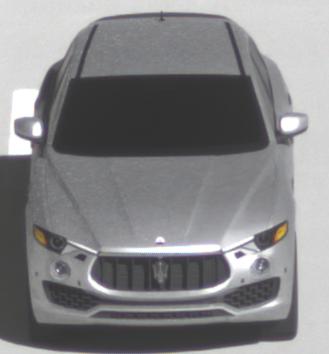
Make: Maserati
Model: Levante GT Hybrid
Detailed model: Levante
Model produced from: 2021/07
Model produced until: 2022/10
Doors: 4
Color: white
Road condition: dry road
Daytime: midday
Contrast: high contrast